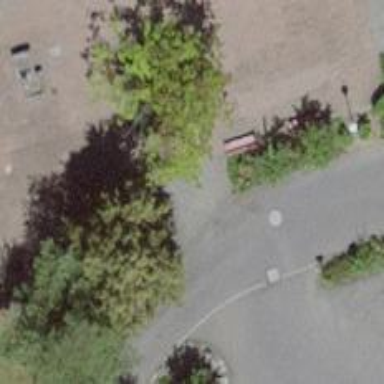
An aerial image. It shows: Bench.